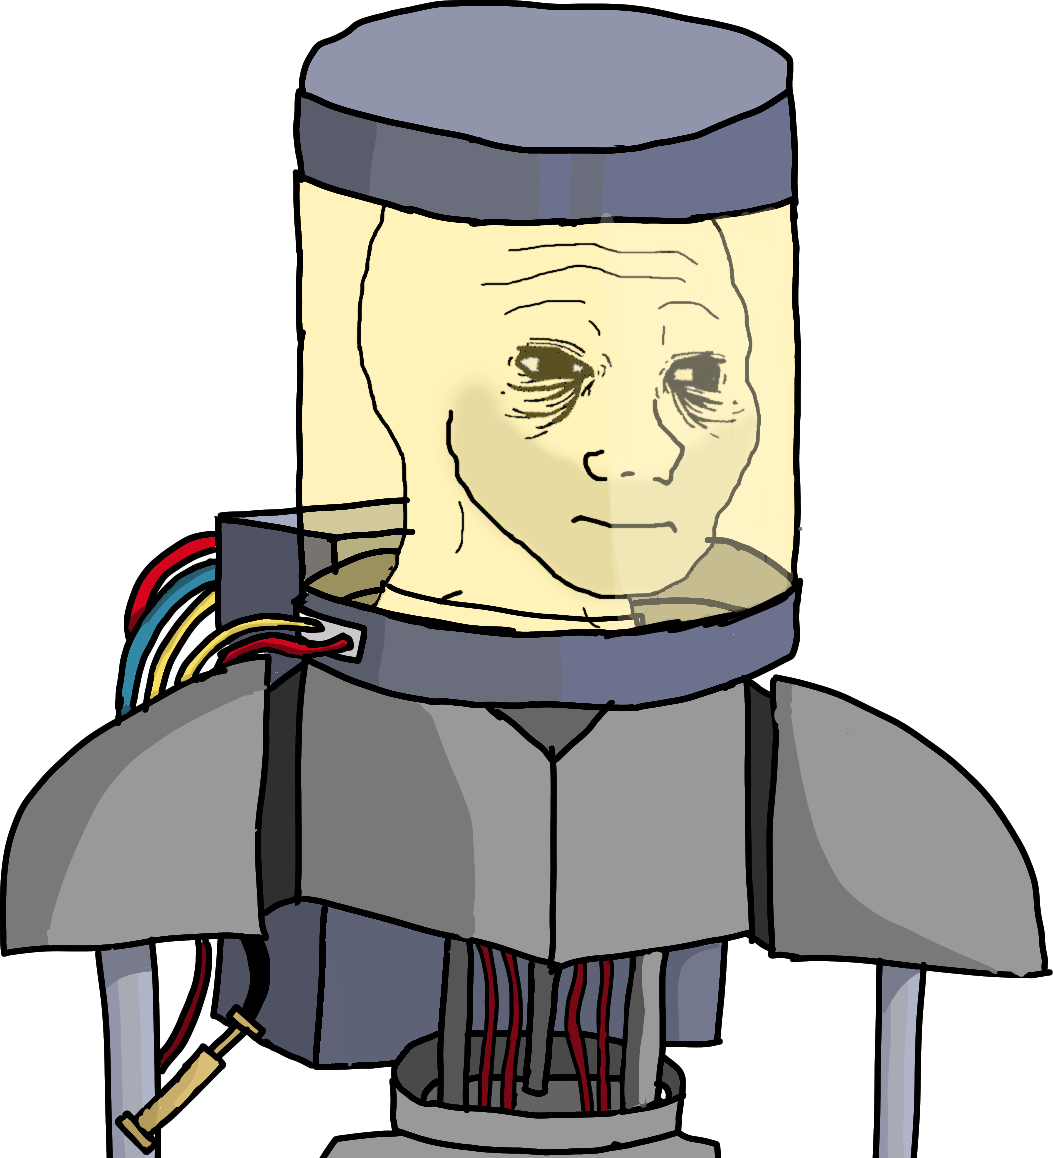
Label: 5_Doomer